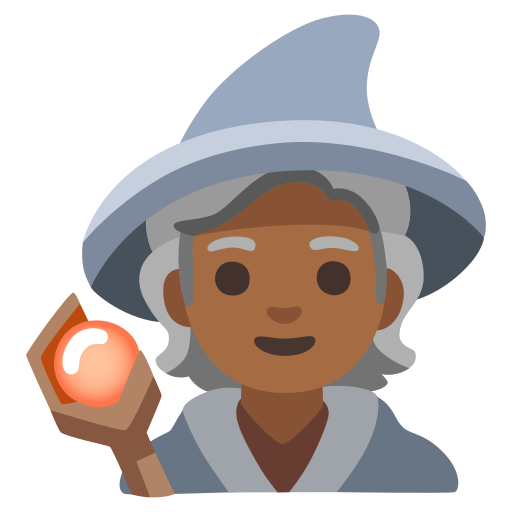
Emoji: 🧙🏾